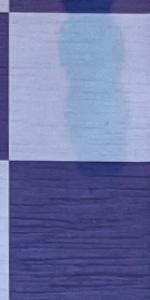
Label: Empty